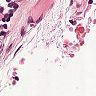
Metastatic tissue present: no